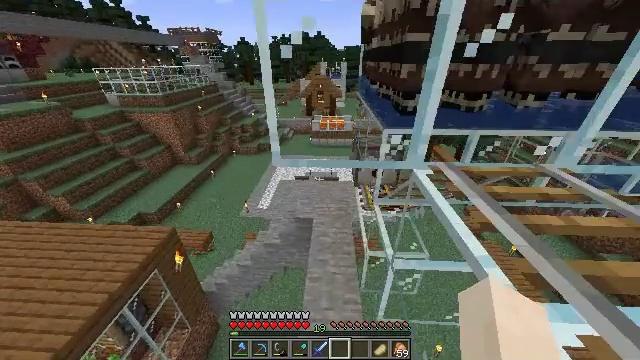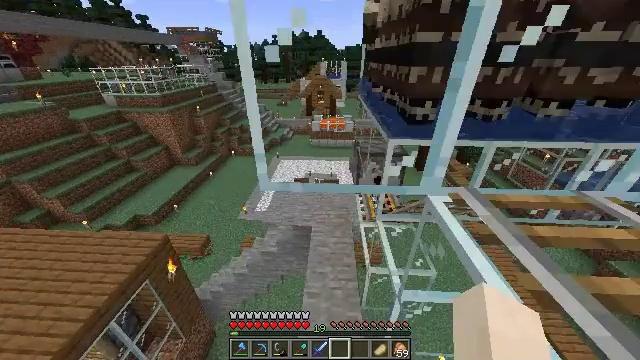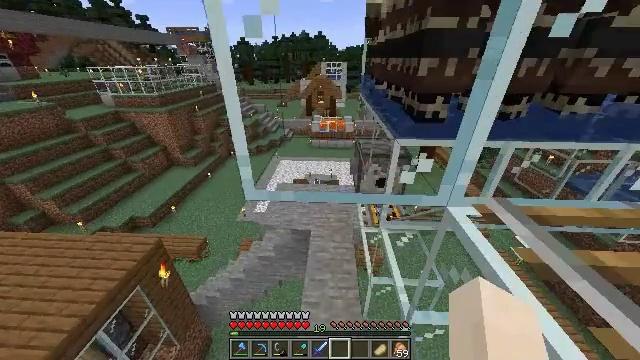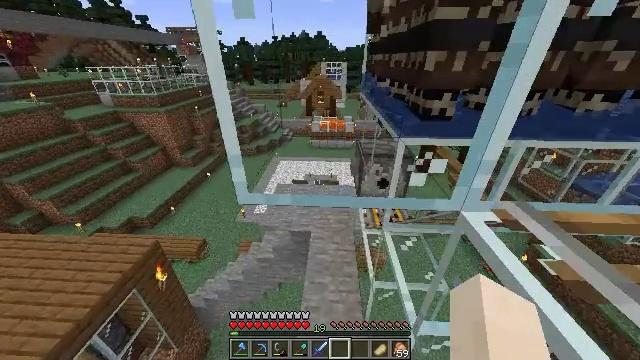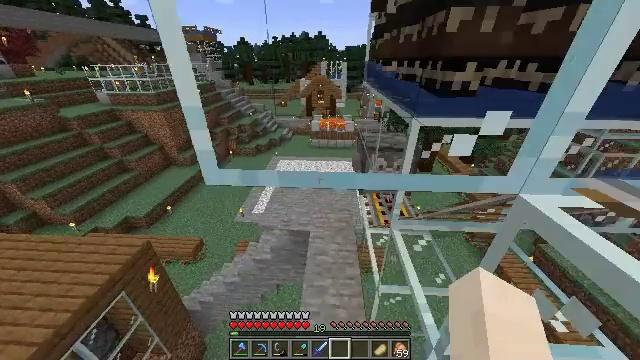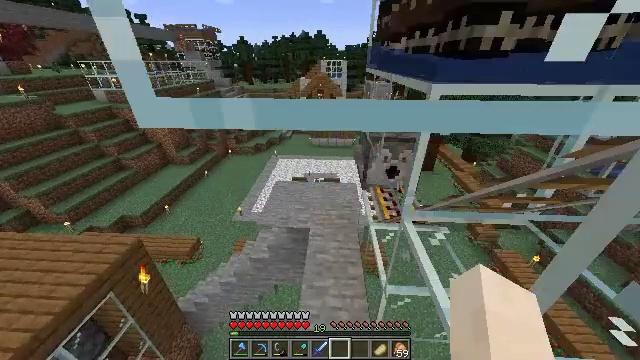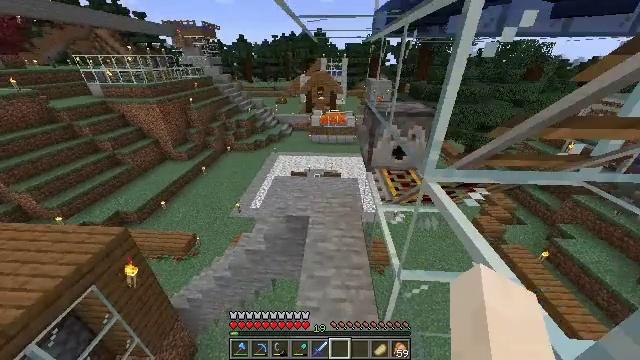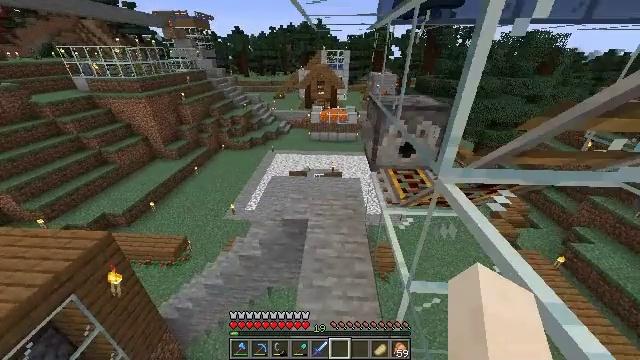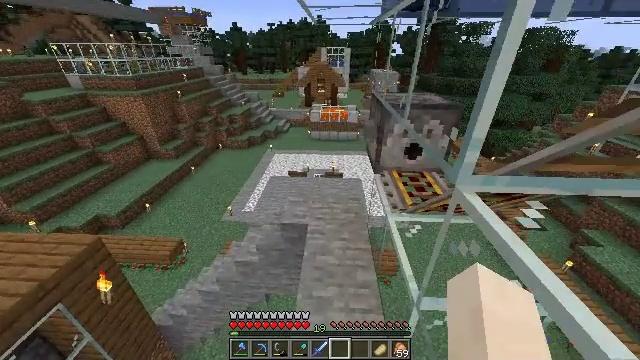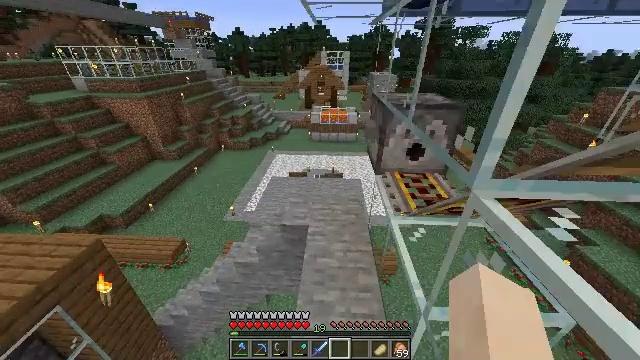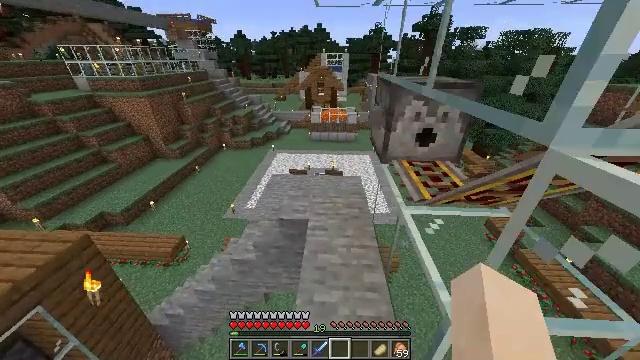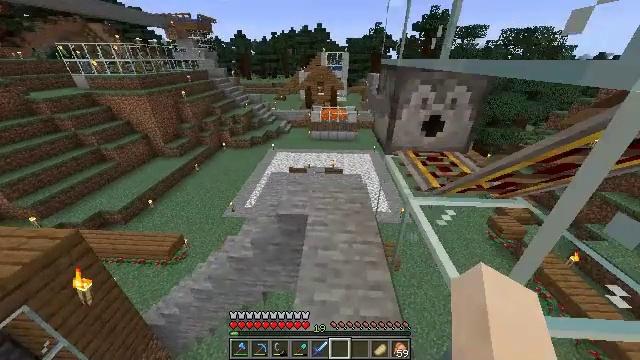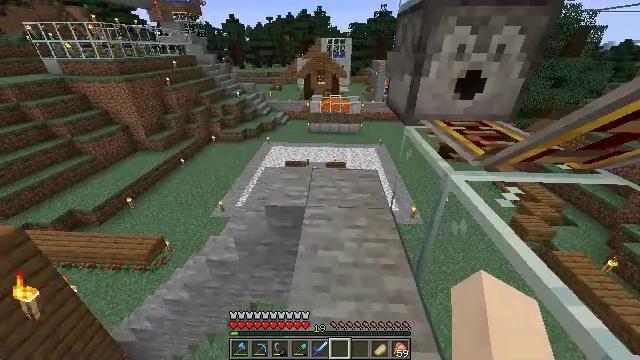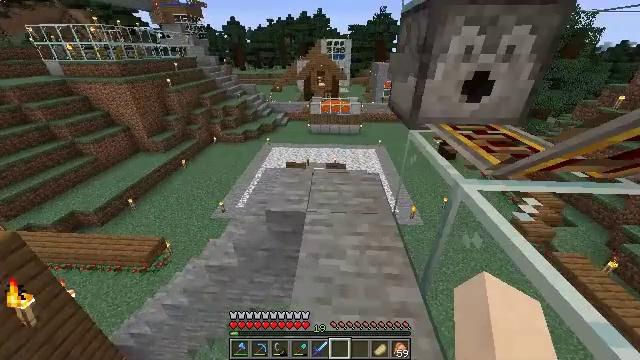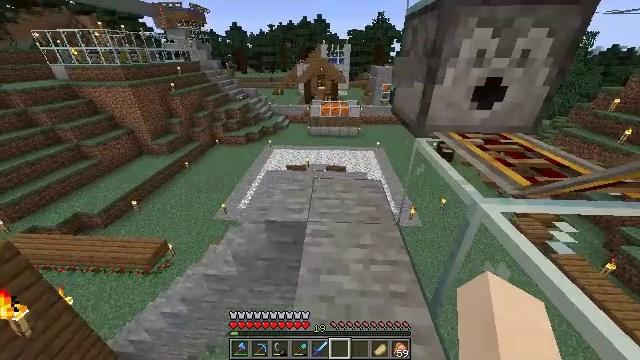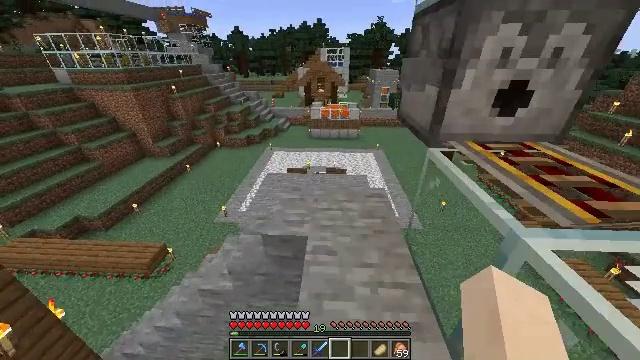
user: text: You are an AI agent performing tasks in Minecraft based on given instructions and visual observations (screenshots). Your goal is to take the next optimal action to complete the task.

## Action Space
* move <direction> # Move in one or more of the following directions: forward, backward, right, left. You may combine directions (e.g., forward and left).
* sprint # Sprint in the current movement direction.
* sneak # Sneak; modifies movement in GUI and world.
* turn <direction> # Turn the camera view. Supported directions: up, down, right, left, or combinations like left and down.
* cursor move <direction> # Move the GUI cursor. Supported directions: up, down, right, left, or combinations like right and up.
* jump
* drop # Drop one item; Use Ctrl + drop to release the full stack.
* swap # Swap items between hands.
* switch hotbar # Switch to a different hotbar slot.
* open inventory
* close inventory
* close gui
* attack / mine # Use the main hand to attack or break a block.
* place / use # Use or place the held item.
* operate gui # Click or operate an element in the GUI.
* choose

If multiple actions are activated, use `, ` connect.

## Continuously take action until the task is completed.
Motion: motion action
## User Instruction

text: Make a smooth stone slab using the crafting table.
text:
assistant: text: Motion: move forward
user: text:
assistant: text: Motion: move forward
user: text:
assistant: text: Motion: move forward
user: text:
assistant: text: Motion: move forward
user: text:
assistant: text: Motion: move forward
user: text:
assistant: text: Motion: move forward
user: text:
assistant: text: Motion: move forward, sprint
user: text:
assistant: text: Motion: move forward, sprint
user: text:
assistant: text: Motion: move forward, sprint
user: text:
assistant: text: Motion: move forward, sprint
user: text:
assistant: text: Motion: move forward
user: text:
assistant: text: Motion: move forward
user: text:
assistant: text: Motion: move forward
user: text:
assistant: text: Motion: move forward
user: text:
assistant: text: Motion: move forward
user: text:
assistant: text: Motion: move forward
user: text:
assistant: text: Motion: move forward, turn left
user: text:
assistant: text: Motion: move forward, turn left and down
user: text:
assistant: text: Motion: move forward, turn left and down
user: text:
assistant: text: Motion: move forward, turn left and down
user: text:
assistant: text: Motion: move forward, turn left and down
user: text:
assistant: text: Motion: move forward, turn left and down
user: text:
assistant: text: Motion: move forward, turn left and down
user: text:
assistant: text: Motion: move forward, turn left
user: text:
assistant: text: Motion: move forward, turn left
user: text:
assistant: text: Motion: move forward, turn left
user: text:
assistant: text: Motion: move forward, turn left
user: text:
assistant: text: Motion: move forward
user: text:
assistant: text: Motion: move forward
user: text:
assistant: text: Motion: move forward, turn right and up